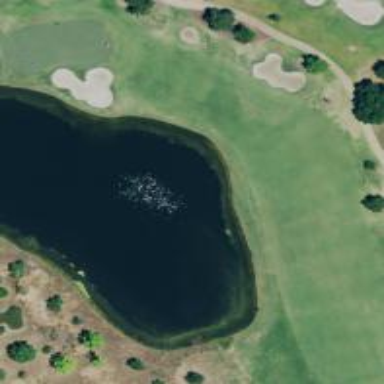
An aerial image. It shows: Golf fairway surrounded by grass.